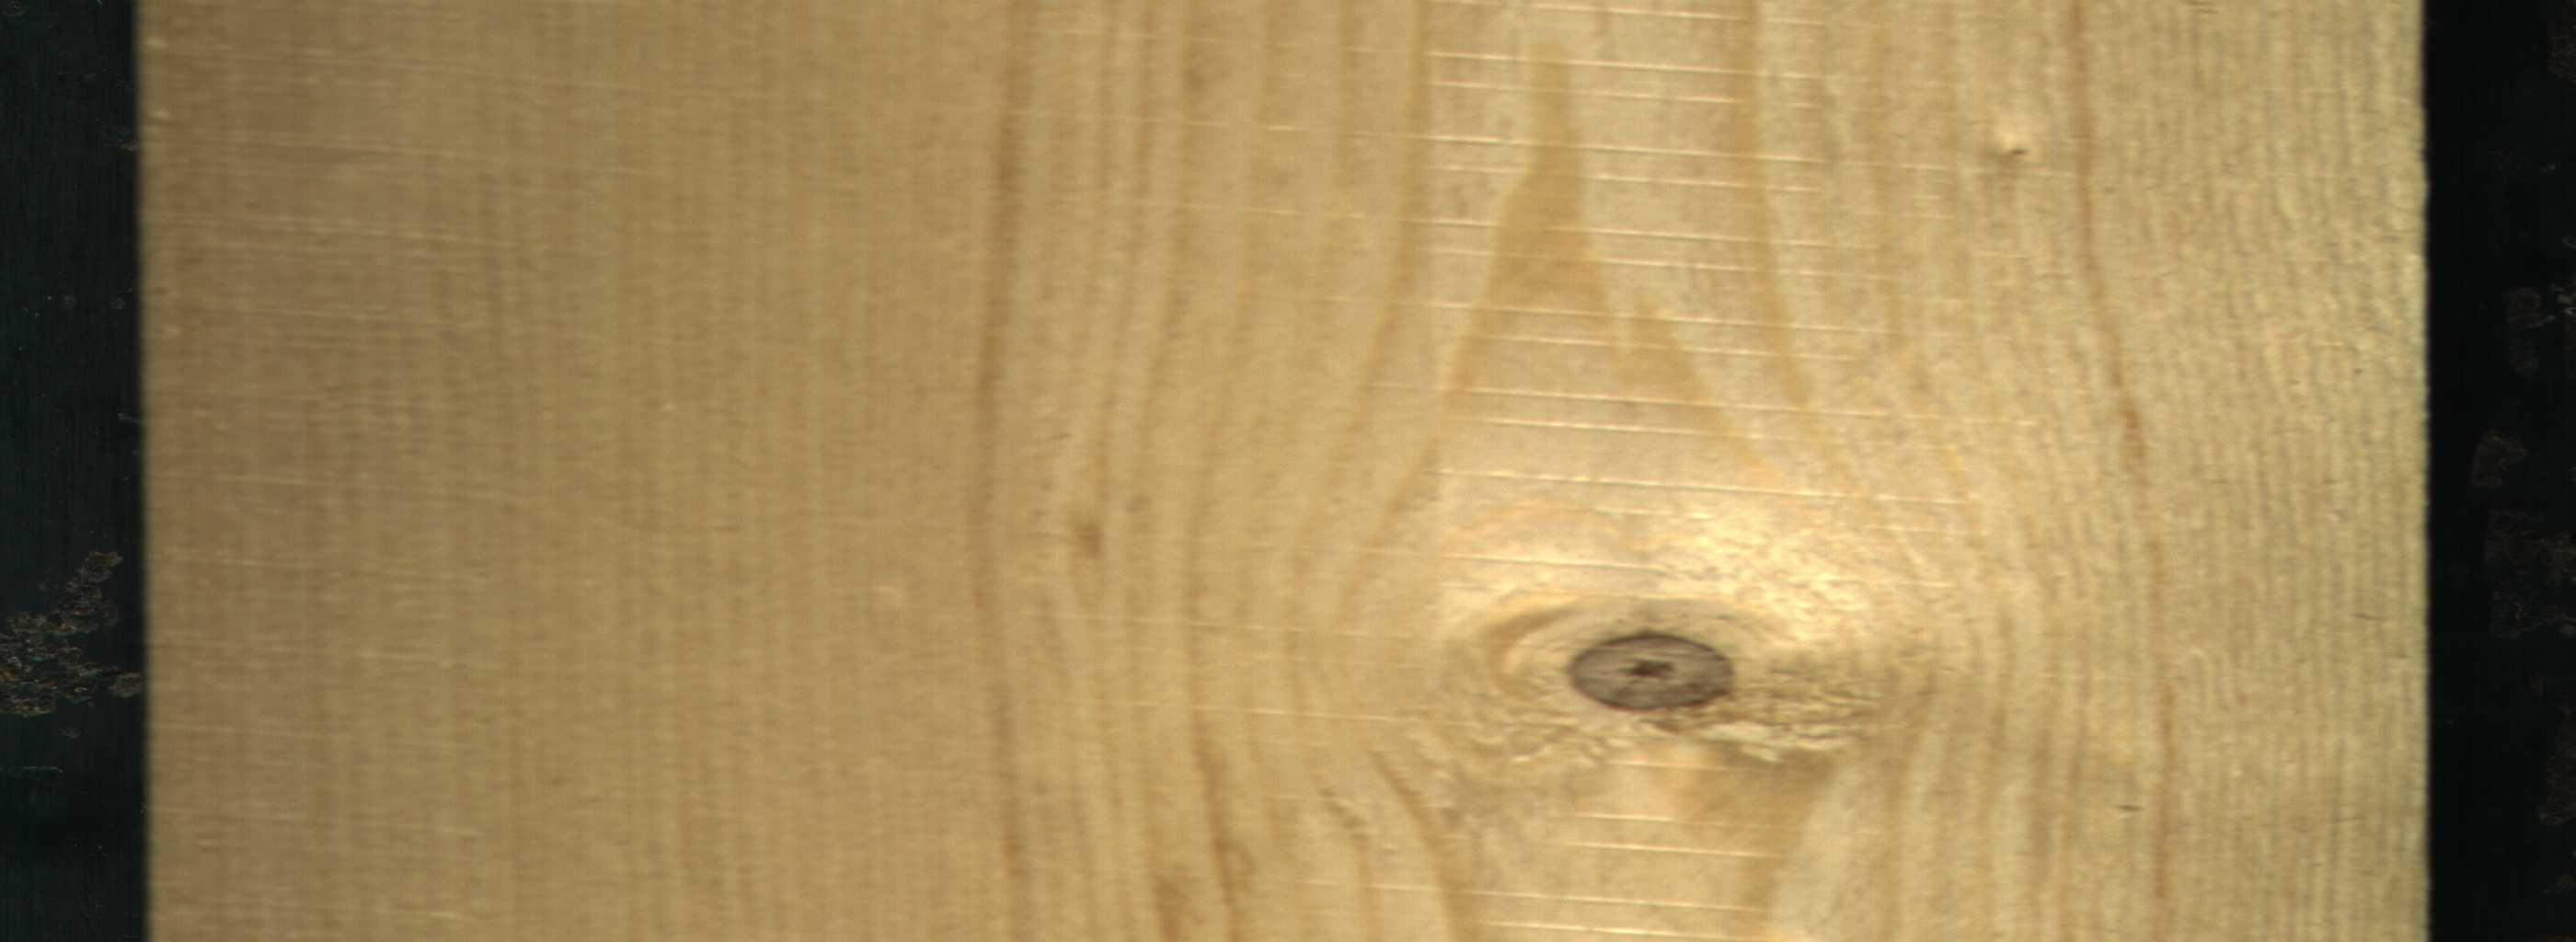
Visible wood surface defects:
Live_Knot